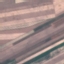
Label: AnnualCrop